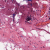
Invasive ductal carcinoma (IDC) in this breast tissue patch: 0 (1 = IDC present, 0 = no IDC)